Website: crate-barrel
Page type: delivery-shipping
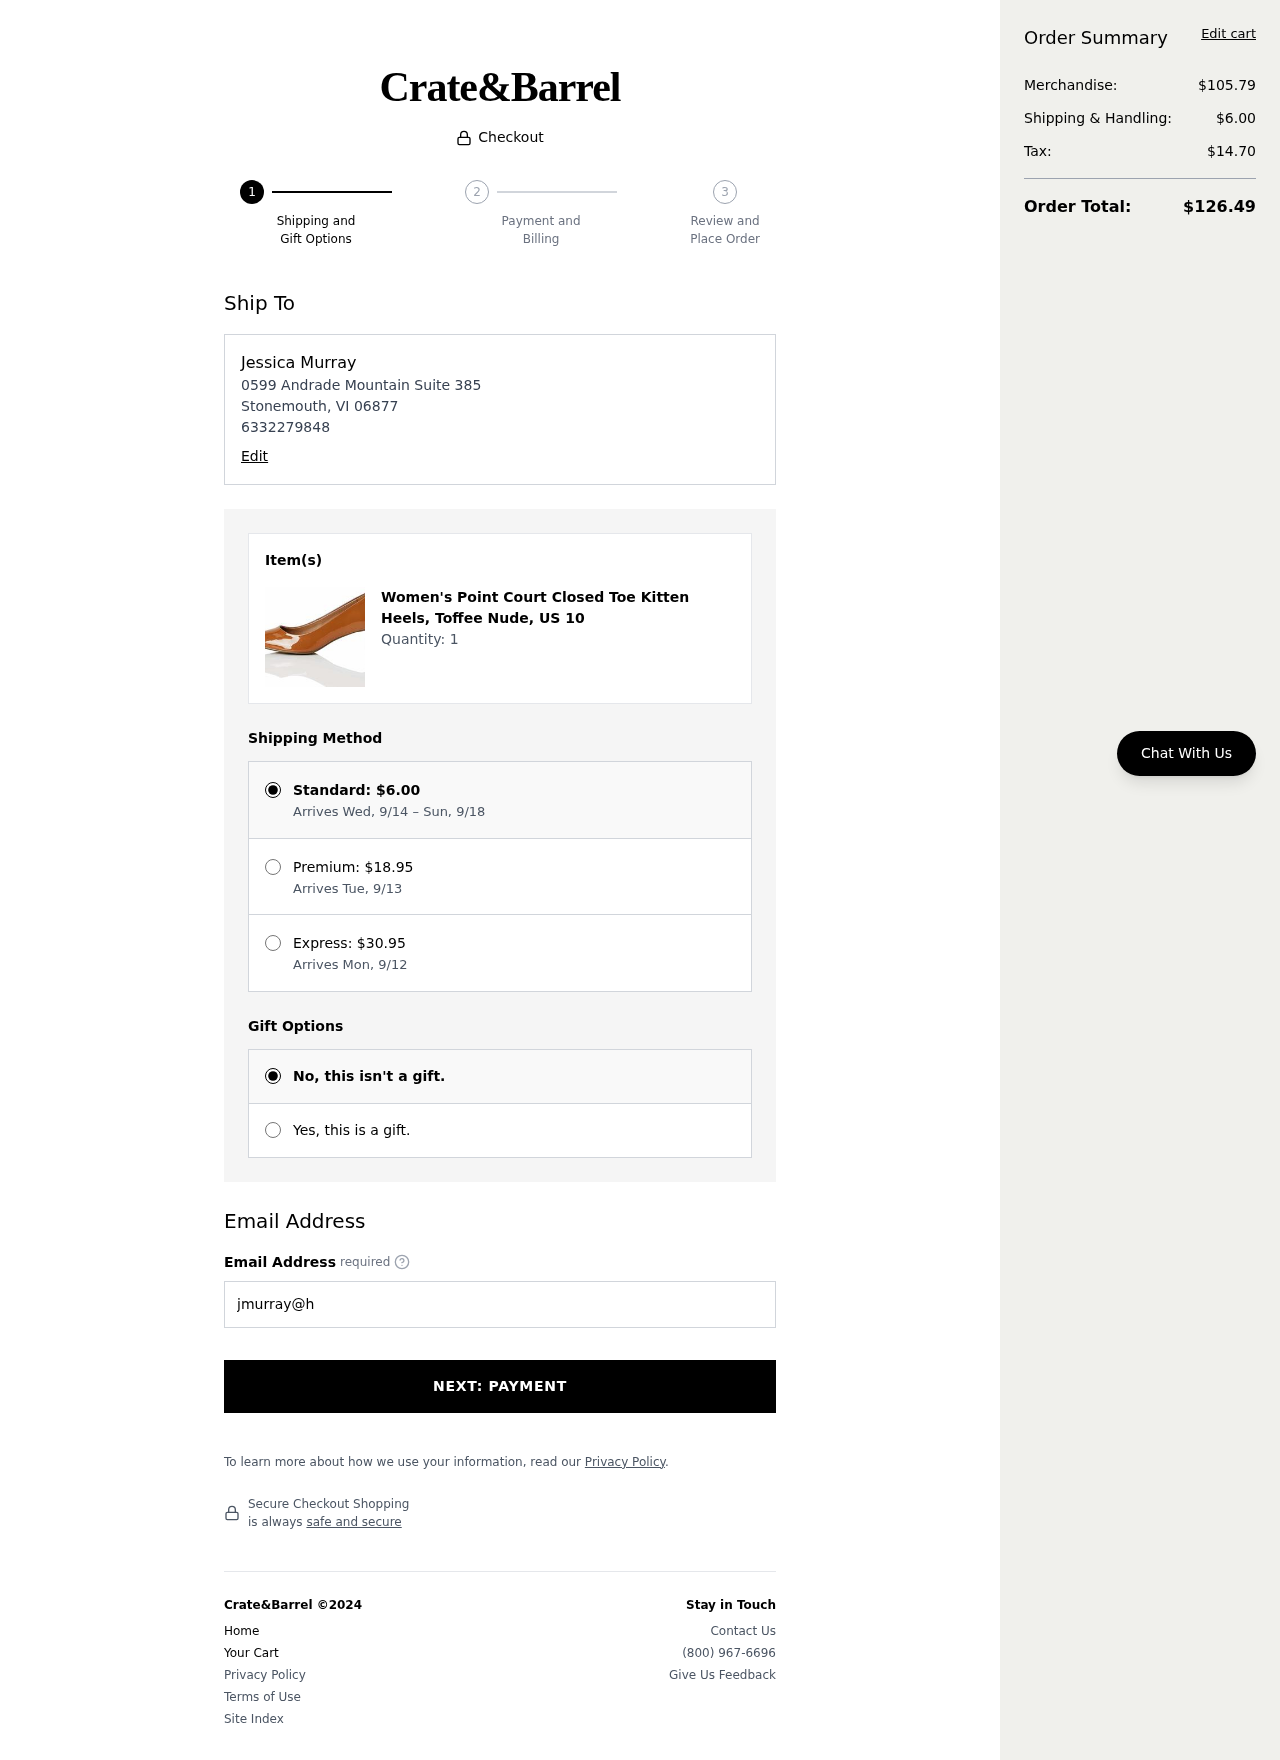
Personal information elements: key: PII_EMAIL
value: jmurray@hotmail.com
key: PII_FULLNAME
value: Jessica Murray
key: PII_PHONE
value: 6332279848
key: PII_STREET
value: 0599 Andrade Mountain Suite 385
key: PII_CITY_STATE_ZIP
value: Stonemouth, VI 06877
Product elements: key: PRODUCT1_NAME
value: Women's Point Court Closed Toe Kitten Heels, Toffee Nude, US 10
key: PRODUCT1_QUANTITY
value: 1
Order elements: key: ORDER_SHIPPING_COST
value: $6.00
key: ORDER_SHIPPING_DATE
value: Arrives Wed, 9/14 – Sun, 9/18
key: ORDER_PREMIUM_SHIPPING
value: $18.95
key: ORDER_PREMIUM_DATE
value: Arrives Tue, 9/13
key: ORDER_EXPRESS_SHIPPING
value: $30.95
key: ORDER_EXPRESS_DATE
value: Arrives Mon, 9/12
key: ORDER_SUBTOTAL
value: $105.79
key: ORDER_TAX
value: $14.70
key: ORDER_TOTAL
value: $126.49